Field crop: maize
Growth stage: 2
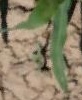
Species: maize